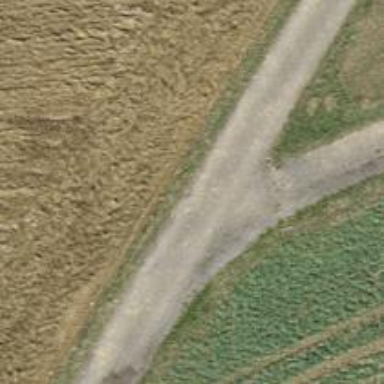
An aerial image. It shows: Asphalt track with grade1 surface.